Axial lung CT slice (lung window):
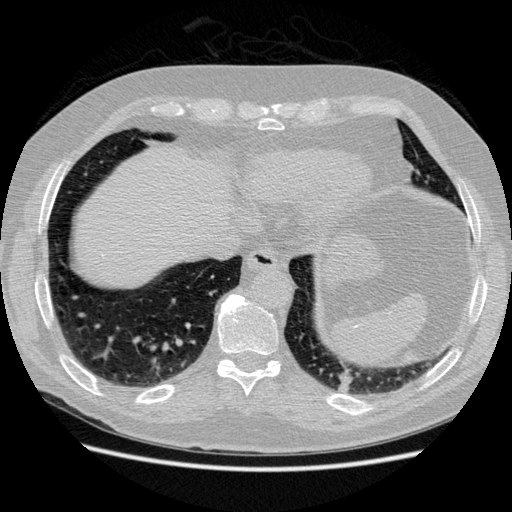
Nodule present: no